Question: Go ahead and look to the bottom of this post for the actual question
I may be trying to understand the really simple things a bit too much, but I just cannot continue until I figure this out.
While reading K&R 1.9 Character Arrays, you come across an example program which takes input and determines which line was the longest, then it reprints it.
In order to understand the getline function of this program, I have modified it slightly to print some information during its progression. Now I have found some input which, once I understand, should greatly enhance my understanding of getchar().
---
On a side note, when I try to read source code from the libraries I get completely overwhelmed. For example I tried hunting down getchar() and ended up staring dumbfounded at a tower of 18 '#endif' somewhere on line 300ish of stddef.h. I am going to save that headache by discontinuing the pursuit of functions in stdio.h for the near future. Is it normal that the libraries are extremely hard to find something? Shouldn't the function exist as readable source, or do I just have my hopes up?
---
I will just go ahead and post the entire modified program from K&R for convenience sake:
'''
#include <stdio.h>
#define MAXLINE 5 /* maximum input line length */
int getline(char line[], int maxline);
void copy(char to[], char from[]);
/* print the longest input line */
main()
{
int len; /* current line length */
int max; /* maximum length seen so far */
char line[MAXLINE]; /* current input line */
char longest[MAXLINE]; /* longest line saved here */
max = 0;
while ((len = getline(line, MAXLINE)) > 0)
if (len > max) {
max = len;
copy(longest, line);
}
if (max > 0) /* there was a line */
printf("%s
", longest);
printf("INFO: max = %d
", max);
printf("INFO: sizeof s[] = %d", sizeof longest);
return 0;
}
/* getline: read a line into s, return length */
int getline(char s[],int lim)
{
int c, i;
for (i=0; i < lim-1 && (c=getchar())!=EOF && c!='
'; ++i){
s[i] = c;
printf("INFO: s[%d] = %c
", i, c);
if (c == '
') {
printf("INFO: %d
", i);
printf("INFO: s[%d] = \n
", i);
s[i] = c;
++i;}
}
s[i] = '';
return i;
}
/* copy: copy 'from' into 'to'; assume to is big enough */
void copy(char to[], char from[])
{
int i;
i = 0;
while ((to[i] = from[i]) != '')
++i;
}
'''
---
Here is some example input/output: I am using CodeBlocks and Windows 7

Finally, is why does the for loop in the getline() function leave the loop after it gets to 'F' and therefore places the null terminator after 'F' as ''
My hypothesis is that perhaps putting the EOF character shown as '^Z' in the windows terminal, the array is truncated to a length of 4 characters plus a null terminator. It turns out if I put the EOF character inside a line to be read, the saved line 's[]' will only contain a maximum size of 5. What also confuses me is that the variable 'len' will always be 0, is that because 'len' is assigned during the while loop in main(), and does not have its value saved once that while loop is broken?
Something interesting to me, but probably not to experienced C users, is that the if statement right after the for loop in getline() can either be inside the for loop, or outside and it does not change the program. Interesting, because won't that mean that whether or not the for loop executes any code in the body, at the very least (c=getchar()) is executed?
Sorry the question is so wordy, I appreciate any helpful comments/answers.
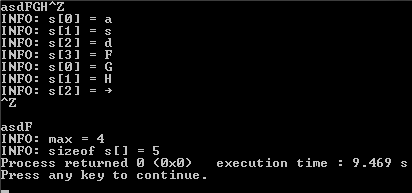
Answer: Because 'MAXLINE' is 5, and the 'getline' function never reads more than 'MAXLINE - 1' characters.